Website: lowes
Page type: receipt
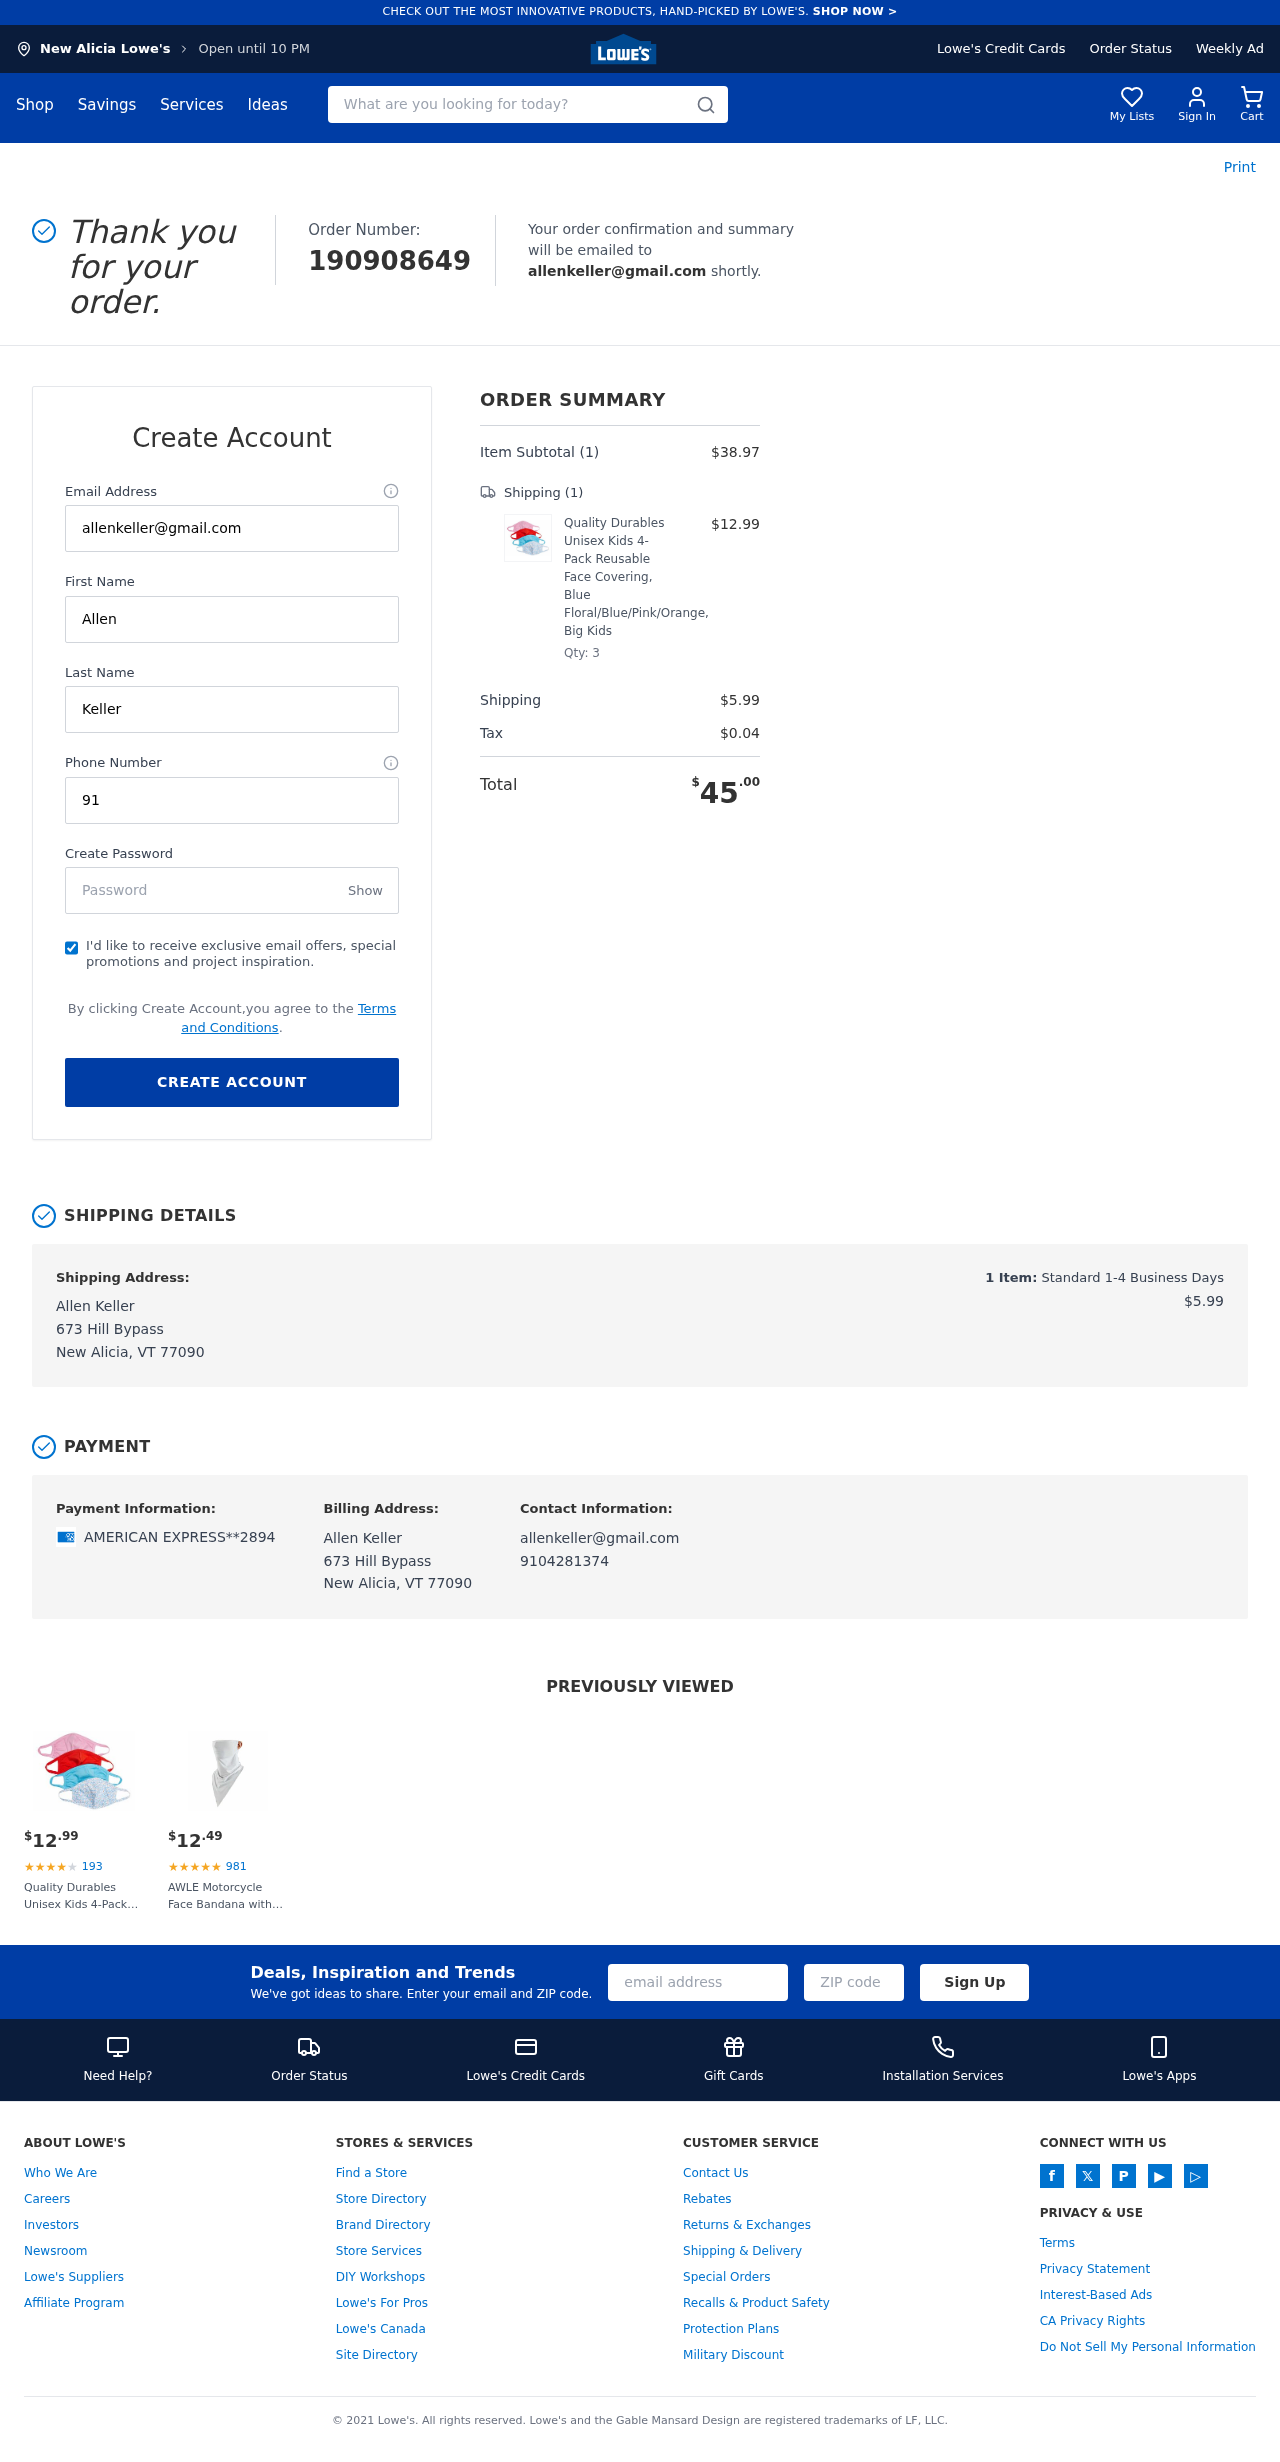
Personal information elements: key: PII_CARD_LAST4
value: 2894
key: PII_CARD_TYPE
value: AMERICAN EXPRESS
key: PII_CITY
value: New Alicia
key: PII_EMAIL
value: allenkeller@gmail.com
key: PII_FULLNAME
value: Allen Keller
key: PII_PHONE
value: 9104281374
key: PII_STREET
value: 673 Hill Bypass
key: PII_FIRSTNAME
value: Allen
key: PII_LASTNAME
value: Keller
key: PII_CITY_STATE_ZIP
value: New Alicia, VT 77090
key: PII_FULLNAME2
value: Allen Keller
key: PII_FULLNAME3
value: Allen Keller
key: PII_FIRSTNAME2
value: Allen
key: PII_FIRSTNAME3
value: Allen
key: PII_LASTNAME2
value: Keller
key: PII_LASTNAME3
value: Keller
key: PII_FIRSTNAME_DERIVED
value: Allen
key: PII_LASTNAME_DERIVED
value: Keller
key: PII_FULLNAME_DERIVED
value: Allen Keller
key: PII_NAME_FULL_DERIVED
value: Allen Keller
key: PII_STREET2
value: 673 Hill Bypass
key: PII_CITY_STATE_ZIP2
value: New Alicia, VT 77090
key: PII_EMAIL2
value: allenkeller@gmail.com
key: PII_EMAIL3
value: allenkeller@gmail.com
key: PII_PHONE_LINE
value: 1374
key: PII_PHONE_SUFFIX
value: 1374
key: PII_PHONE2
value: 9104281374
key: PII_PHONE3
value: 9104281374
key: PII_PHONE_NUMERIC
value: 9104281374
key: PII_PHONE_LINE_NUMERIC
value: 1374
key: PII_PHONE_SUFFIX_NUMERIC
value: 1374
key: PII_PHONE2_NUMERIC
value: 9104281374
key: PII_PHONE3_NUMERIC
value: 9104281374
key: PII_PHONE_DIGITS
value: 9104281374
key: PII_PHONE_LAST4
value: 1374
Product elements: key: PRODUCT1_NAME
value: Quality Durables Unisex Kids 4-Pack Reusable Face Covering, Blue Floral/Blue/Pink/Orange, Big Kids
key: PRODUCT1_PRICE
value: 12.99
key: PRODUCT1_QUANTITY
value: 3
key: PRODUCT2_NAME
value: AWLE Motorcycle Face Bandana with Ear Loops, Festivals Parties Outdoor Working Net Pattern Face Cove
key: PRODUCT2_NUM_RATINGS
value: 981
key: PRODUCT2_PRICE
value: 12.49
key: PRODUCT1_PRICE2
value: $12.99
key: PRODUCT1_RATING2
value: ★
★
★
★
★
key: PRODUCT1_NUM_RATINGS2
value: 193
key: PRODUCT1_NAME2
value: Quality Durables Unisex Kids 4-Pack Reusable Face Covering, Blue Floral/Blue/Pink/Orange, Big Kids
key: PRODUCT2_RATING
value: ★
★
★
★
★
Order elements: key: ORDER_ID
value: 190908649
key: ORDER_NUM_ITEMS
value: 1
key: ORDER_SUBTOTAL
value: $38.97
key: ORDER_NUM_ITEMS2
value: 1
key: ORDER_SHIPPING_COST
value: $5.99
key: ORDER_TAX
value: $0.04
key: ORDER_TOTAL
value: $45.00
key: ORDER_NUM_ITEMS3
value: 1
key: ORDER_SHIPPING_COST2
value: $5.99
Search elements: key: HEADER_SEARCH
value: What are you looking for today?